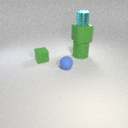
large green rubber cube above large green rubber cylinder